Field crop: maize
Growth stage: 2
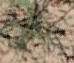
Species: salsola